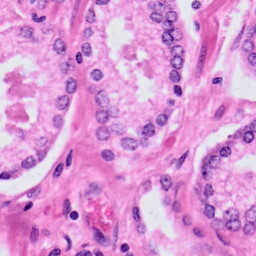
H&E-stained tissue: Prostate